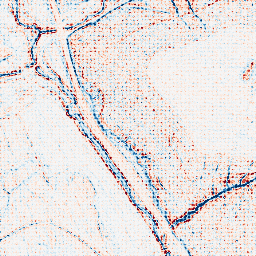
Category: edge_preserving
Decomposition family: bilateral
Decomposition parameters: d: 5
sigma_color: 50
sigma_space: 75
Upsampling method: sinc_blackman
Upsampling parameters: scale: 8
kernel_size: 8
Upsampling scale: 8